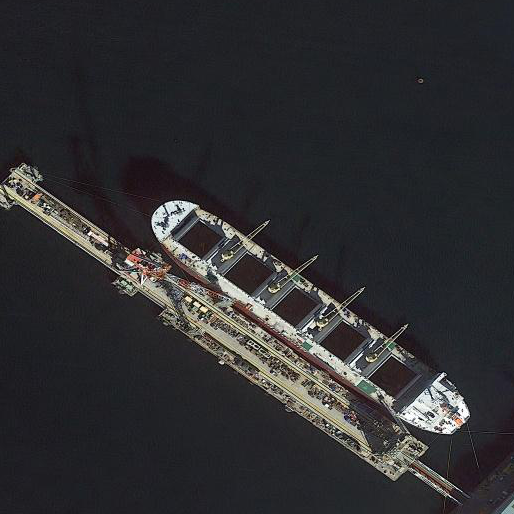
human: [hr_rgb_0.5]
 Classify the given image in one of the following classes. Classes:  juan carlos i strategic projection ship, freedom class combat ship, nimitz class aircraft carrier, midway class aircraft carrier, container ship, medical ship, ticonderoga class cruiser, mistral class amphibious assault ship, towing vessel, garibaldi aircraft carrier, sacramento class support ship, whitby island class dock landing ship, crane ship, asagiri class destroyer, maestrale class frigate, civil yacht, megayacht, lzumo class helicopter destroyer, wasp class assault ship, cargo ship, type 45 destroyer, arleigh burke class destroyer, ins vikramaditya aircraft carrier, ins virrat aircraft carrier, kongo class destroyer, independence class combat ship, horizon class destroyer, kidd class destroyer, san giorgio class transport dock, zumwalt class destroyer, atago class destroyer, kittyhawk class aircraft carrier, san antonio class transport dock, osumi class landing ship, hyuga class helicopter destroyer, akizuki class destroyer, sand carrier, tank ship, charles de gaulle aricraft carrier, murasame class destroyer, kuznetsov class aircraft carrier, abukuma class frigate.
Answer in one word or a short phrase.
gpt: Sand carrier